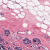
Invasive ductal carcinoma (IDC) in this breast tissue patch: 0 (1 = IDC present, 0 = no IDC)